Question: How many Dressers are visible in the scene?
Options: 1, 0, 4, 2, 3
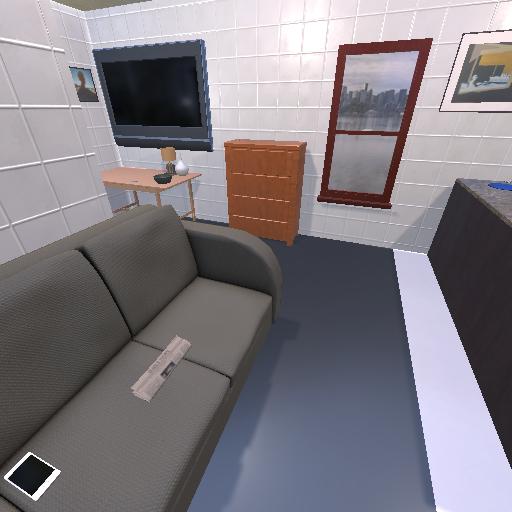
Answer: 1